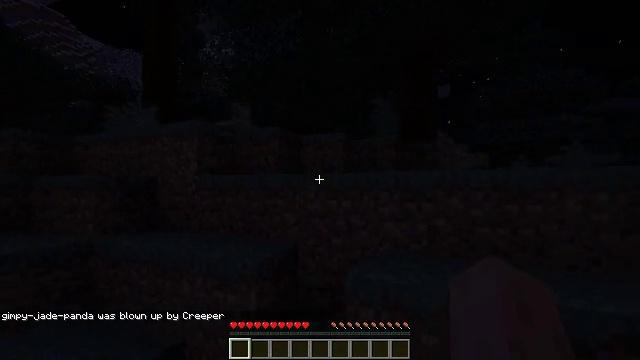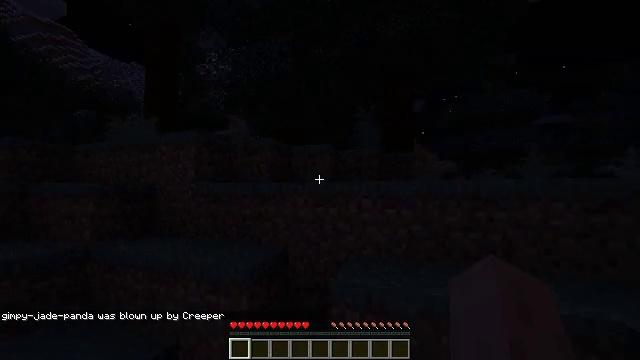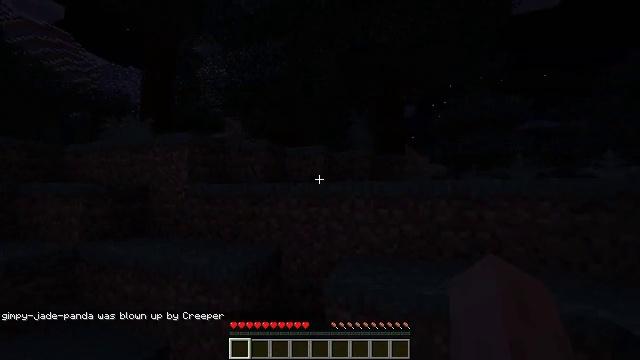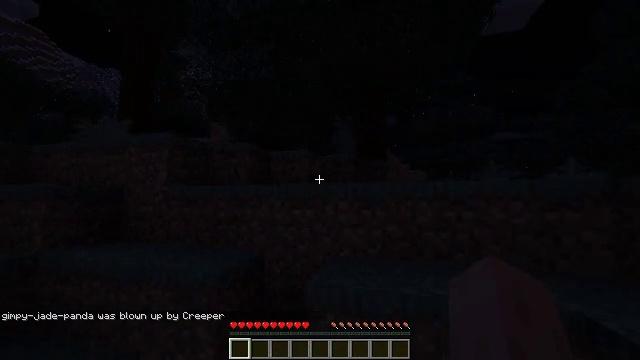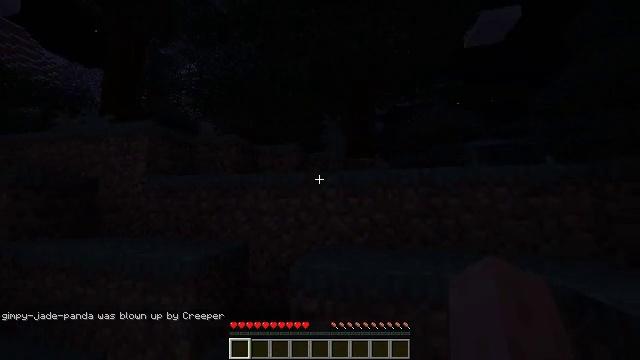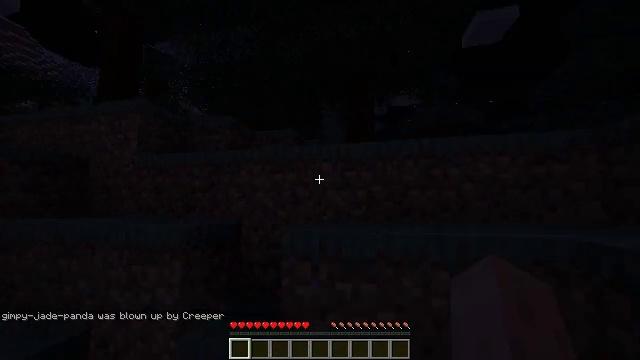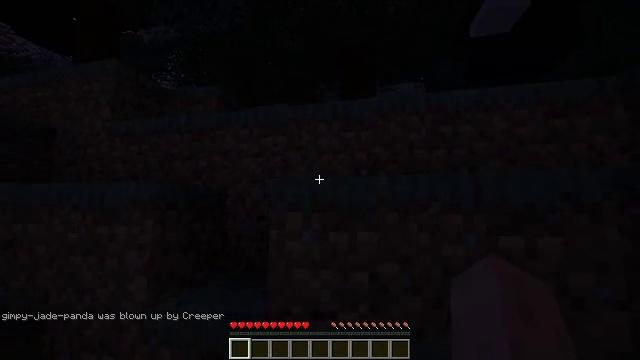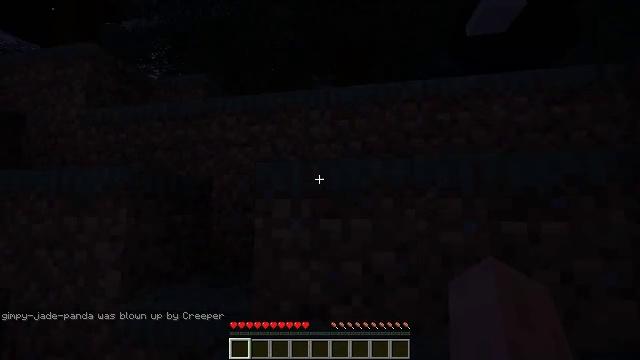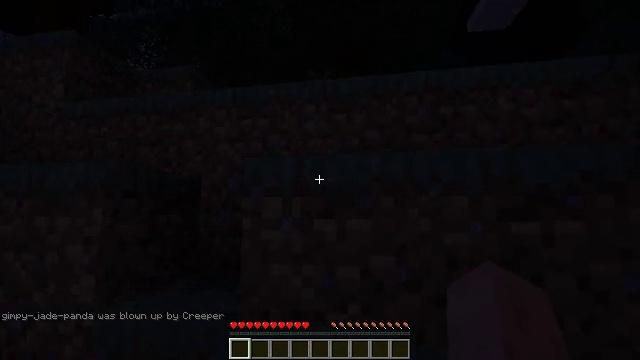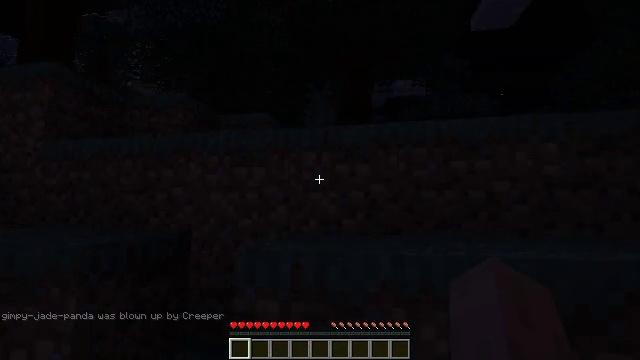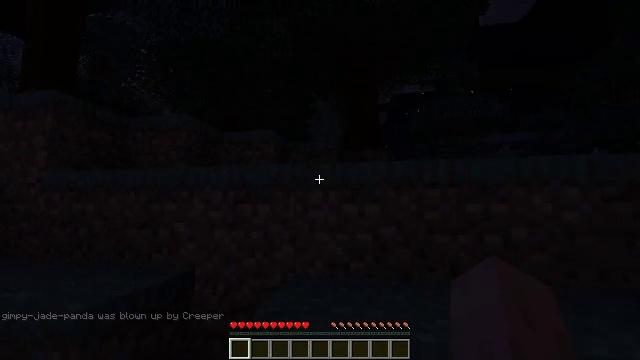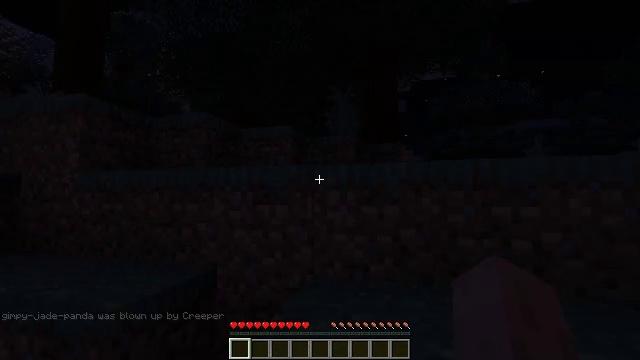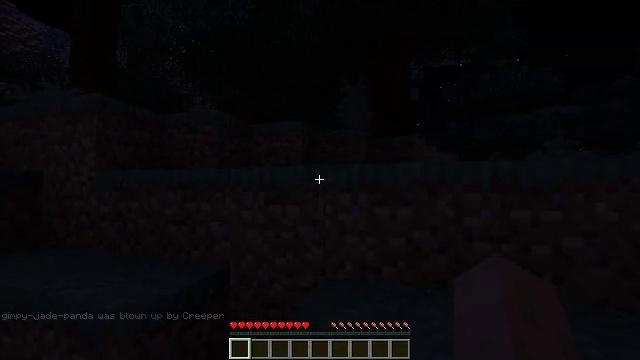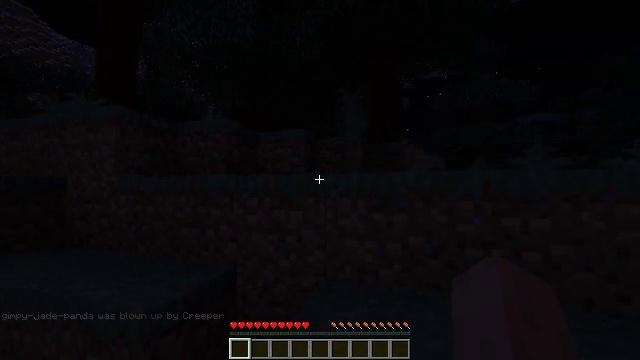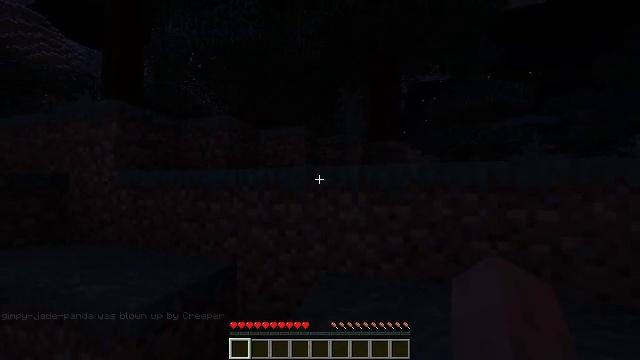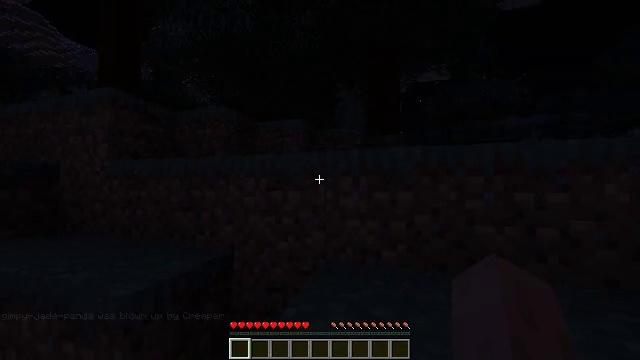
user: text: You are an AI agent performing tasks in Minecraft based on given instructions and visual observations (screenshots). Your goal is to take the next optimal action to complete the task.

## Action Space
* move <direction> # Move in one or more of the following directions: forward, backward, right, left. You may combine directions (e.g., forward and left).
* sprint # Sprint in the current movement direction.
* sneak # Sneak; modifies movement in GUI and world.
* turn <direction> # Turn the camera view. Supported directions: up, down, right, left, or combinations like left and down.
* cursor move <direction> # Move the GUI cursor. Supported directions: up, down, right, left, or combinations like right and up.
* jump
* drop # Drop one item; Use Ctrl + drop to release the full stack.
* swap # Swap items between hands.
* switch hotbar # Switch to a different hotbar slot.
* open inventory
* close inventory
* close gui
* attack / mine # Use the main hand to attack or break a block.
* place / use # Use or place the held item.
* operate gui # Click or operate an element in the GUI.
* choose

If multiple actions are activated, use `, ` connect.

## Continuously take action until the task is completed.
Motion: motion action
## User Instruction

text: Gather red mushroom blocks from the giant mushroom.
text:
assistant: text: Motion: move forward and move right, sprint, turn right, jump
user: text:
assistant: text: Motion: move forward and move right, sprint, turn right, jump
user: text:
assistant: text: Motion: move forward and move right, sprint, turn right and up, jump
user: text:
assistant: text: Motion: move forward and move right, sprint, turn right and up, jump
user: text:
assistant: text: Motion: move forward and move right, sprint, jump
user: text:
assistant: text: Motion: move forward and move right, sprint, jump
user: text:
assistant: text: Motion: move forward and move right, sprint, turn right, jump
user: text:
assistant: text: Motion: move forward, sprint, jump
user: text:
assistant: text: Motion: move forward, sprint, jump
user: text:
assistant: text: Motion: move forward, sprint, turn left, jump
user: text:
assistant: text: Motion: move forward, sprint, turn left and down, jump
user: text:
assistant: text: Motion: move forward, sprint, turn left and down, jump
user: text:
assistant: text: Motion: move forward, sprint, jump
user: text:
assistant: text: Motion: move forward, sprint, jump
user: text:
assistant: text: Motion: move forward, sprint, jump
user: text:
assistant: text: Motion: move forward, sprint, turn right, jump
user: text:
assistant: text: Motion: move forward, sprint, turn right, jump
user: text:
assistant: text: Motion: move forward, sprint, jump
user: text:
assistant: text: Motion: move forward, sprint, jump
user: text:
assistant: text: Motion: move forward, sprint, turn left, jump
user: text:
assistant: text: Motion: move forward and move right, sprint, turn left, jump
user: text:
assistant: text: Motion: move forward and move right, sprint, turn left, jump
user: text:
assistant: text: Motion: move forward and move right, sprint, turn left, jump
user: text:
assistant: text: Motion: move forward and move right, sprint, turn left, jump
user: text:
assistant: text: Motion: move forward and move right, sprint, turn left and down, jump
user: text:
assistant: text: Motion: move forward and move right, sprint, turn left and down, jump
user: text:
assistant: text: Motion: move forward and move right, sprint, turn left, jump
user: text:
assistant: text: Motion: move forward, sprint, turn left, jump
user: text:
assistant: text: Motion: move forward, sprint, turn left, jump
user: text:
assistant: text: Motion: move forward, sprint, turn left, jump